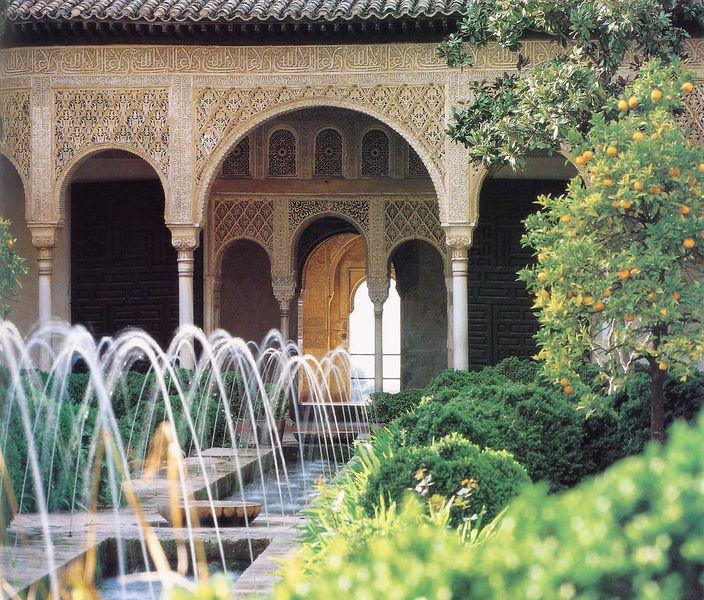
Titel: Nördlicher Portikus des Patio de la Acequia des Generalife-Palastes
Institution: Granada
Schlagwörter: baum, blätter, wasser, weiß, bäume, grün, säulen, dach, schale, stein, büsche, sträucher, pflanzen, brunnen, springbrunnen, orangen, spanien, orang, bogen, ziegel, hecke, ornamente, foto, bögen, arkade, moschee, orient, orientalisch, becken, kapitelle, intarsien, schnitzerei, fontäne, buchs, islam, buchsbaum, fontänen, alhambra, fontainen, granada